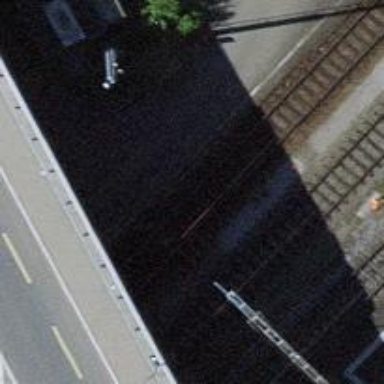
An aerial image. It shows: Railway switch.